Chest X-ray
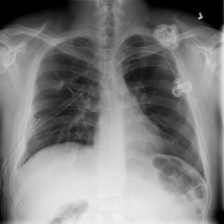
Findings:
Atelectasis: positive
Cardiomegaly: negative
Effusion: negative
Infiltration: negative
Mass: positive
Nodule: negative
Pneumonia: negative
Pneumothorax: positive
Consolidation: negative
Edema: negative
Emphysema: negative
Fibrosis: negative
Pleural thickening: negative
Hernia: negative